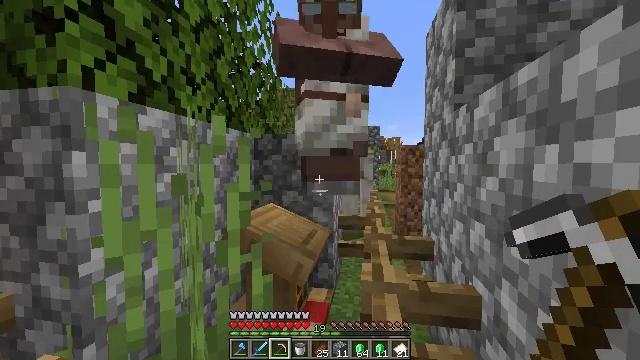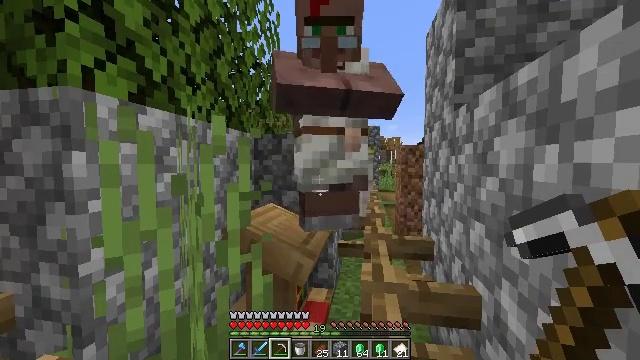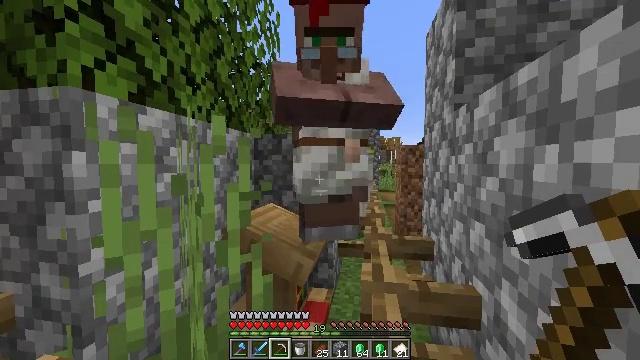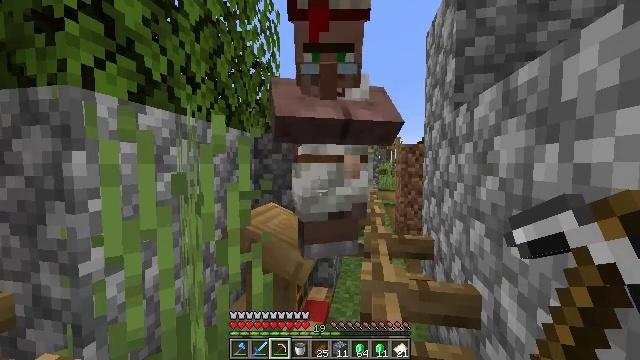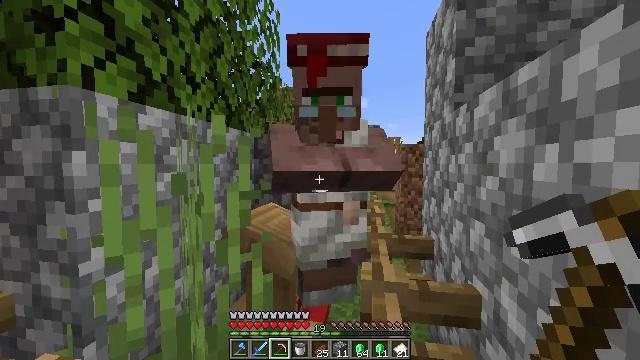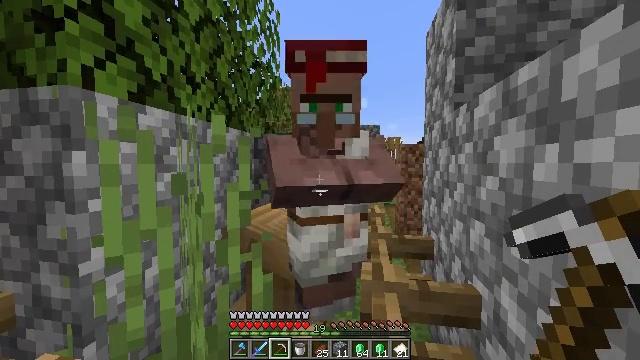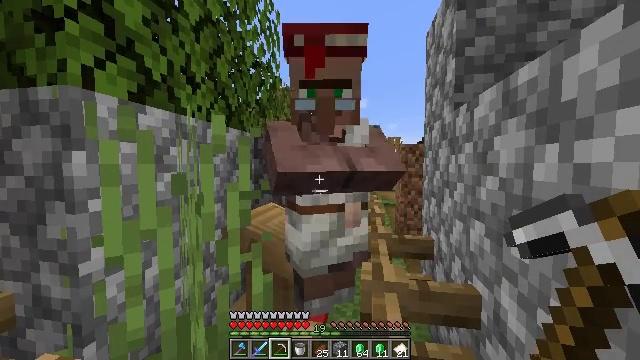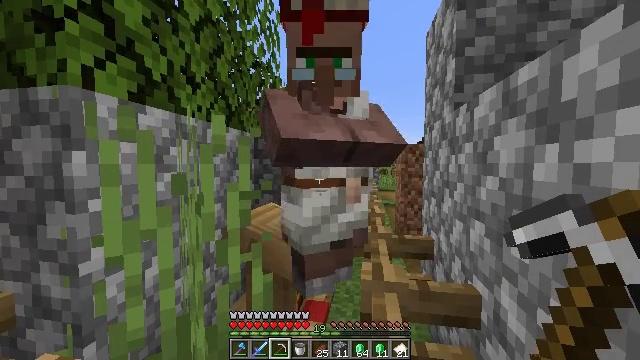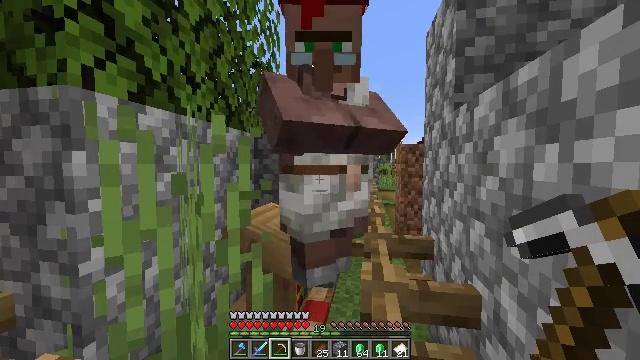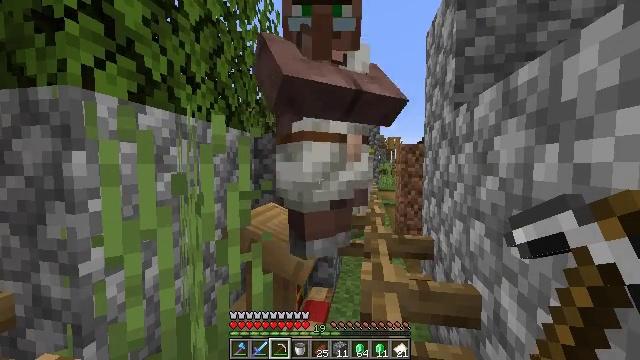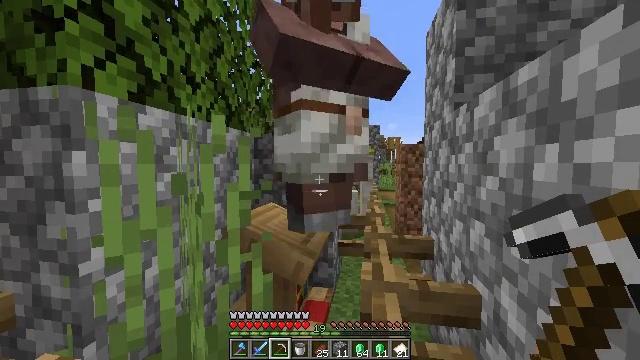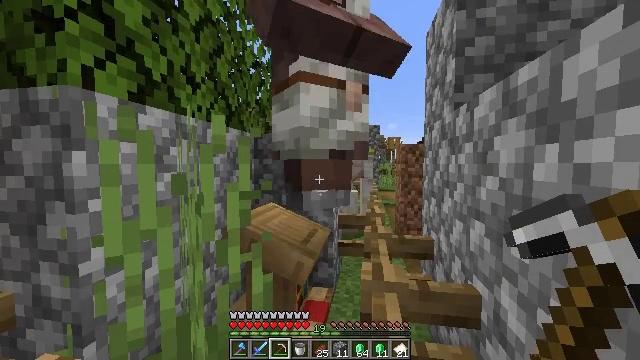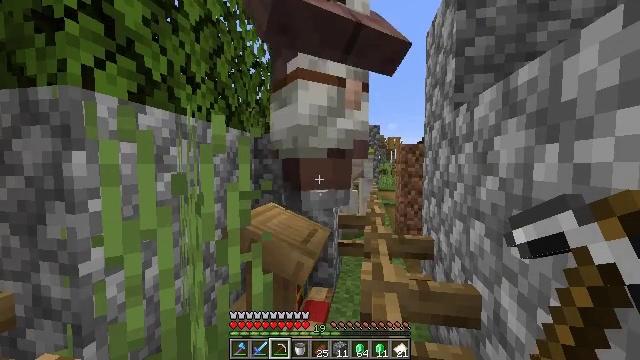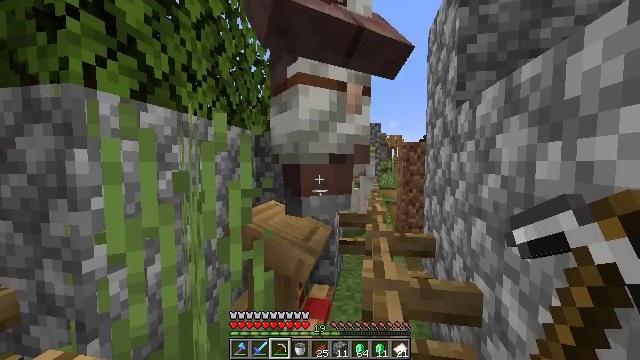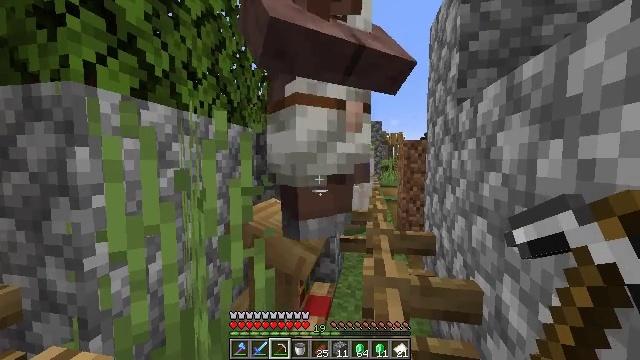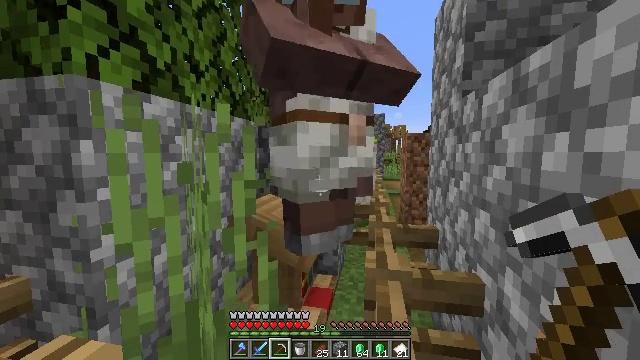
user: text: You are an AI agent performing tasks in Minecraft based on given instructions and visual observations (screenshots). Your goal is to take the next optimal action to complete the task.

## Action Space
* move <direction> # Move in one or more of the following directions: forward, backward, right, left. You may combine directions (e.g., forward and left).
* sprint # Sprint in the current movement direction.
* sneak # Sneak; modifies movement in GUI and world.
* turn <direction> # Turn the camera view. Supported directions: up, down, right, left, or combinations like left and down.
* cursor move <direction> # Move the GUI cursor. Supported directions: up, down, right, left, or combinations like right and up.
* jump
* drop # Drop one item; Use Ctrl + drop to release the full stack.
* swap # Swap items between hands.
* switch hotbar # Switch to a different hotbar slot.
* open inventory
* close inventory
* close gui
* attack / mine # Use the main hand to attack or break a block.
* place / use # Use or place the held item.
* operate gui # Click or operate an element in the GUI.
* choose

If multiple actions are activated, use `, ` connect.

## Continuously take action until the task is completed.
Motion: motion action
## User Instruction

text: Create a lantern at the crafting table.
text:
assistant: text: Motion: no_op
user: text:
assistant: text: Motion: no_op
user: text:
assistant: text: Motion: no_op
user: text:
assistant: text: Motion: no_op
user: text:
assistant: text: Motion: no_op
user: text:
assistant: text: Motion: no_op
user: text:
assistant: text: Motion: no_op
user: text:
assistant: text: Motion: no_op
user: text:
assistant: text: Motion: no_op
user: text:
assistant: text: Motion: no_op
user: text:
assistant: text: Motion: no_op
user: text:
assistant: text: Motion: no_op
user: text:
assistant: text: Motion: no_op
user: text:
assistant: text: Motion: no_op
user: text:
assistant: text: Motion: turn down
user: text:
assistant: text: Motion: turn down
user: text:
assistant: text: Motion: turn down
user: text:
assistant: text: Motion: no_op
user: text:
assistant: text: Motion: no_op
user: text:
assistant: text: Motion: no_op
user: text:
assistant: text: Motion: no_op
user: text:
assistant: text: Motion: no_op
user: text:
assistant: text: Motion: no_op
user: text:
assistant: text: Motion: no_op
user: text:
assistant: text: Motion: no_op
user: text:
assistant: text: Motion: no_op
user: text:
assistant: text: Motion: no_op
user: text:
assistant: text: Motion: no_op
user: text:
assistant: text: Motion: no_op
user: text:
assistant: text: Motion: no_op